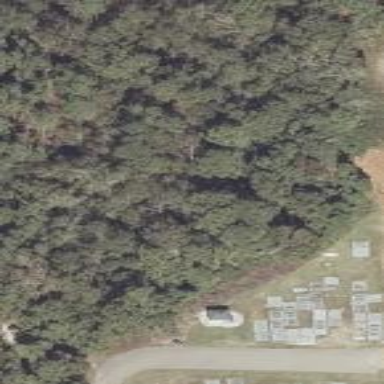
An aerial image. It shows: Mixed woodland with various types of leaves.